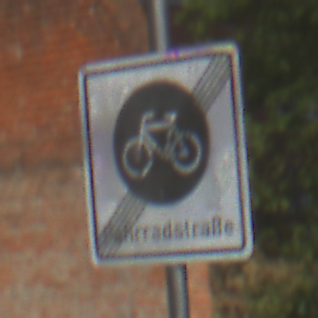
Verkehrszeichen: EndeFahrradstrasse
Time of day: MorningAfternoon
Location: Outdoor (Suburban)
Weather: PartlyCloudy
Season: NotSpecified
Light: Natural